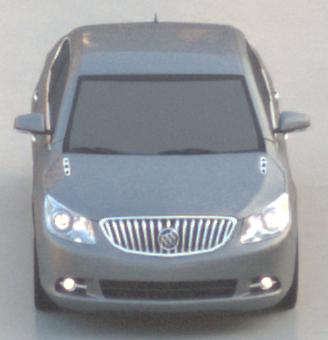
Make: Buick
Model: LaCrosse
Detailed model: Gen. 2
Model produced from: 2009
Model produced until: 2016
Doors: 4
Color: gray
Road condition: wet road
Daytime: sunrise or sunset
Contrast: low contrast